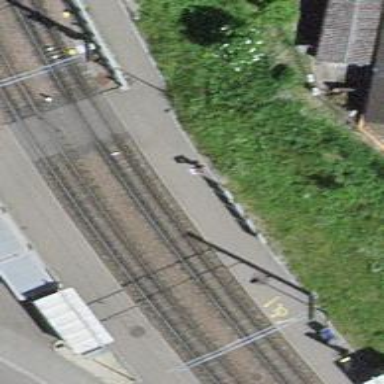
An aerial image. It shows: Tram stop with public transport stop position.